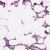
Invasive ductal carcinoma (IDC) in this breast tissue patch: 0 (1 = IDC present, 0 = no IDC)